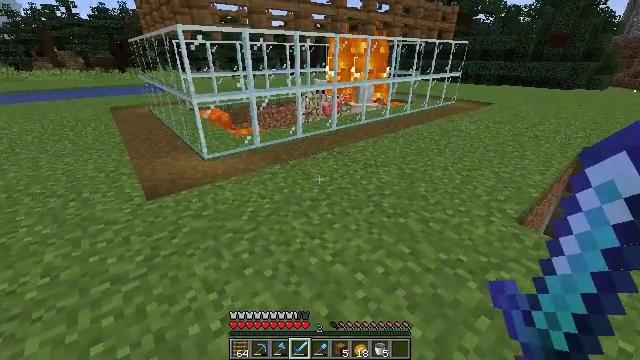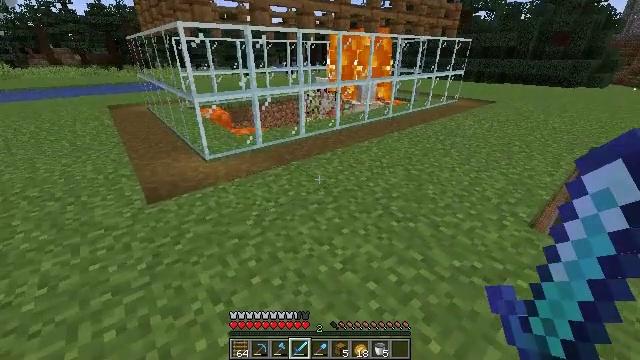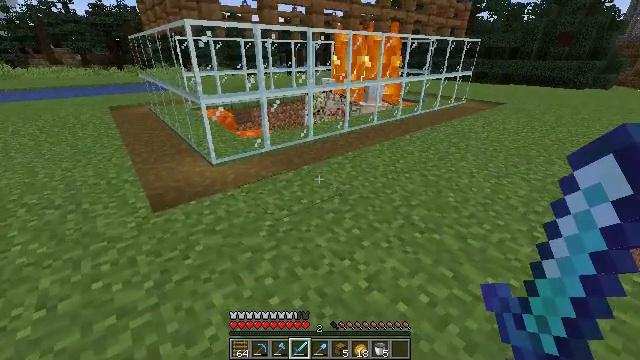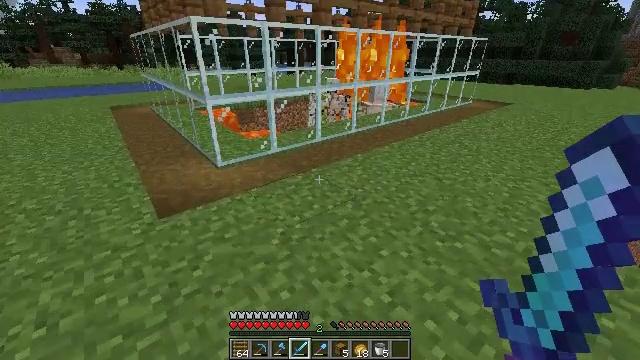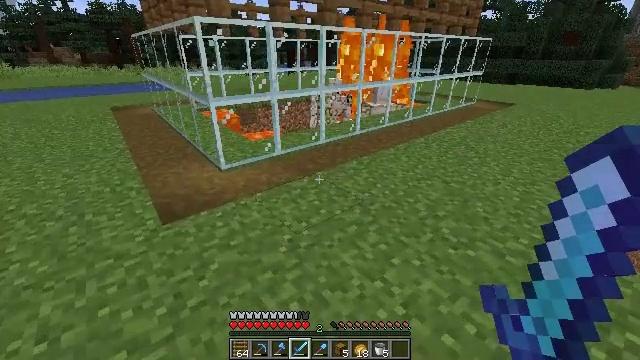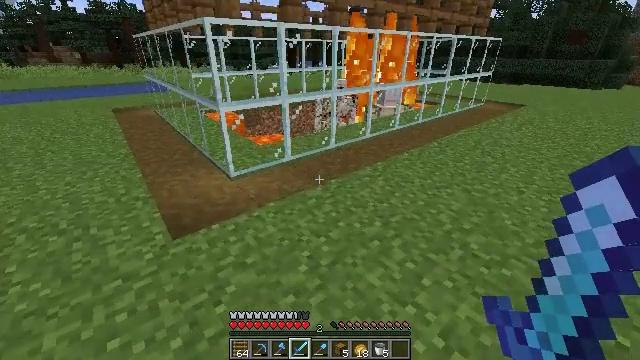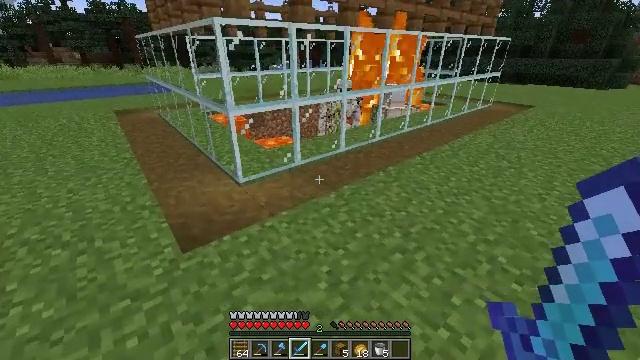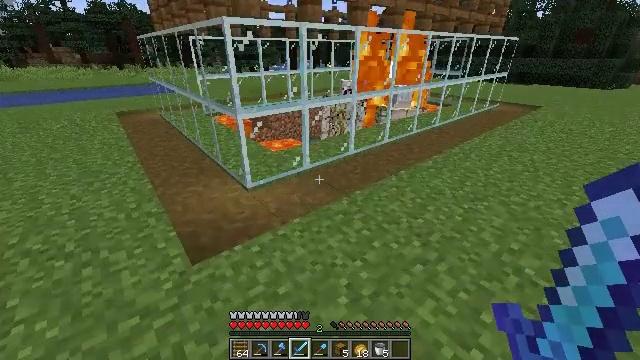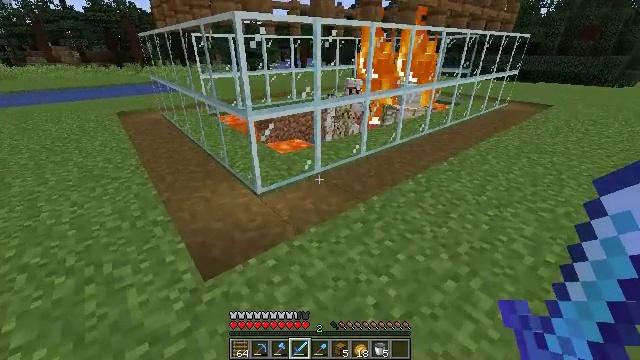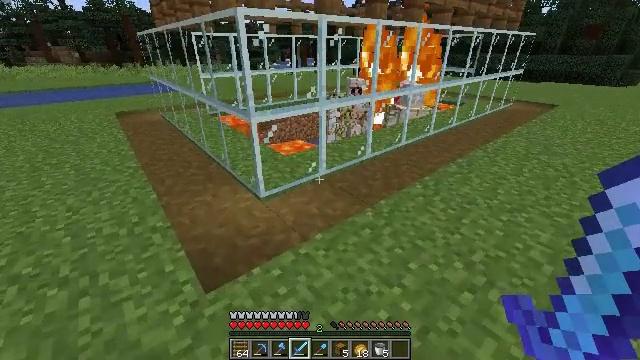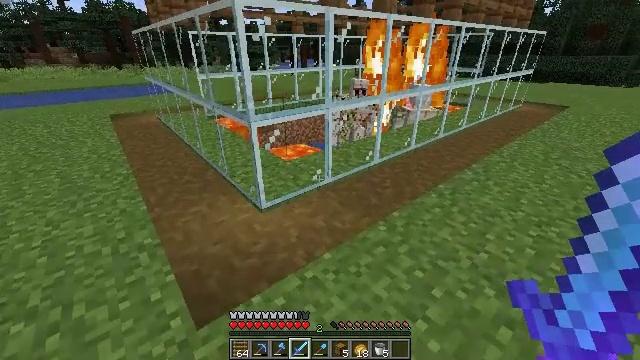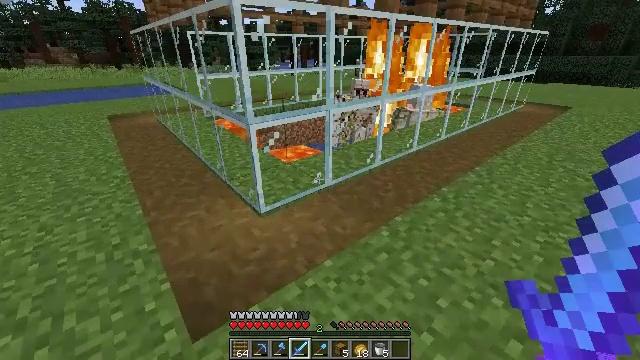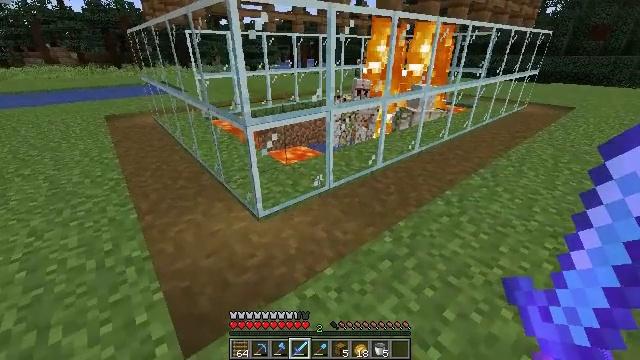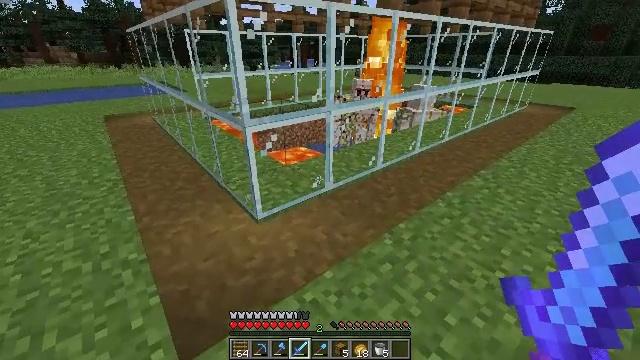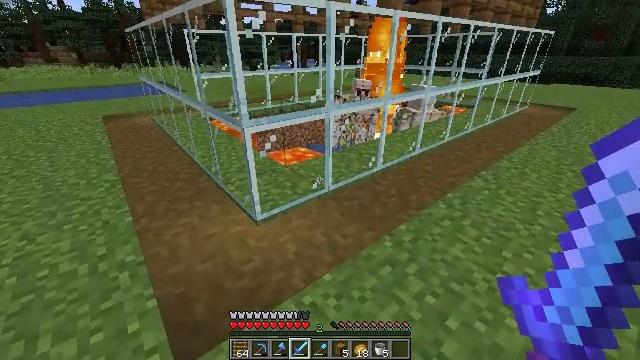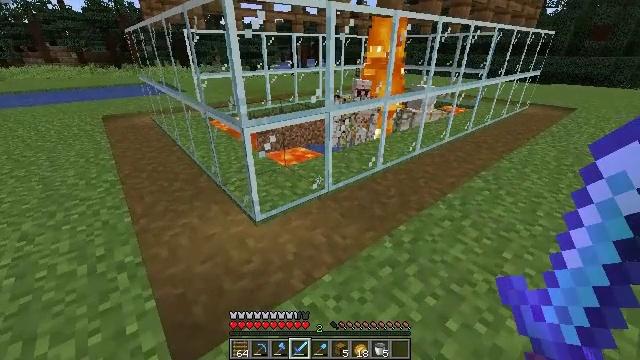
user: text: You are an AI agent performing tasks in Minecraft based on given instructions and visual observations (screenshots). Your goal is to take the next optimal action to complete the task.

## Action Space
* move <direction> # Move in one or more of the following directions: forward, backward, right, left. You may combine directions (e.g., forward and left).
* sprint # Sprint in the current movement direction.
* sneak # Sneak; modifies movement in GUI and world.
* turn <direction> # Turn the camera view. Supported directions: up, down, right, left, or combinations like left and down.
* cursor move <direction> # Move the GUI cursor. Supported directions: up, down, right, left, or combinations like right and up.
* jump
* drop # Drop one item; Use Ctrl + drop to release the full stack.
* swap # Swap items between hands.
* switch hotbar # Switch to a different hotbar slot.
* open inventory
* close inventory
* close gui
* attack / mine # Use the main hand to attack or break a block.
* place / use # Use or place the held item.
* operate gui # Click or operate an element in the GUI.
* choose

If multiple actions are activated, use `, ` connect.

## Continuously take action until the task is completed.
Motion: motion action
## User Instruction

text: Remove the glass to use the space.
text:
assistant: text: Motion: move forward and move left
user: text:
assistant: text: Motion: move forward and move left
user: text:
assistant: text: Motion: move forward and move left
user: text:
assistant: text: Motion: move forward and move left
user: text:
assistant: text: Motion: move forward and move left
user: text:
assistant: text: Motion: move forward and move left
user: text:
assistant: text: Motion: move forward and move left
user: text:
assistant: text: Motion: move forward
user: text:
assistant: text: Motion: move forward
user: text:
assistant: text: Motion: move forward
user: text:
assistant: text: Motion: no_op
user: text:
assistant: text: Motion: no_op
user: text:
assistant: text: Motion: no_op
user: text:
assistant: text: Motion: no_op
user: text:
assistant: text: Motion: no_op
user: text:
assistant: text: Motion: no_op
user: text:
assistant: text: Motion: no_op
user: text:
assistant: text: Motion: no_op
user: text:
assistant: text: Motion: no_op
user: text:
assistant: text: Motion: no_op
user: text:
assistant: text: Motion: no_op
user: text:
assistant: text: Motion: no_op
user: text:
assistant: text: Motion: no_op
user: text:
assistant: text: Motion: move forward and move left
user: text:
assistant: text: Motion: move forward and move left
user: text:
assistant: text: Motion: move forward and move left
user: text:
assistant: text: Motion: move forward and move left
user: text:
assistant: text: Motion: move forward and move left
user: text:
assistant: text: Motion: move forward and move left
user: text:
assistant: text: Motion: move forward and move left